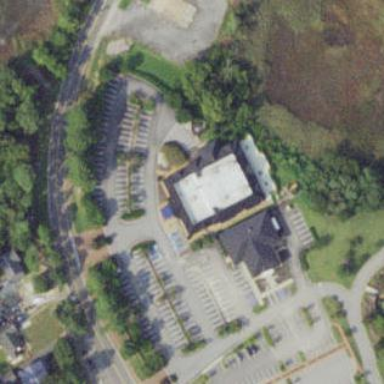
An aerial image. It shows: Commercial building.